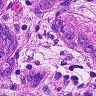
Metastatic tissue present: yes